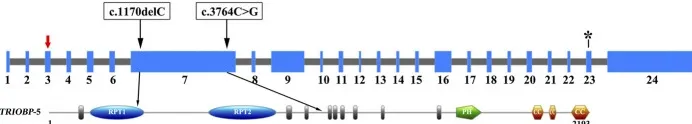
(B) Conserved amino acid sequences of TRIOBP (amino acid 391 and 1,255) and the predicted truncated TRIOBP caused by the variants identified in this proband.
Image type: chart (chart)